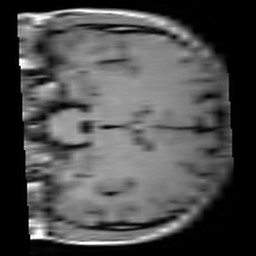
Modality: T1w
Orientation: coronal
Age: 22
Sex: male
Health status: healthy
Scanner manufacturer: siemens
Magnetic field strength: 3 T
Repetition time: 4.1 s
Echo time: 0.0085 s